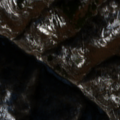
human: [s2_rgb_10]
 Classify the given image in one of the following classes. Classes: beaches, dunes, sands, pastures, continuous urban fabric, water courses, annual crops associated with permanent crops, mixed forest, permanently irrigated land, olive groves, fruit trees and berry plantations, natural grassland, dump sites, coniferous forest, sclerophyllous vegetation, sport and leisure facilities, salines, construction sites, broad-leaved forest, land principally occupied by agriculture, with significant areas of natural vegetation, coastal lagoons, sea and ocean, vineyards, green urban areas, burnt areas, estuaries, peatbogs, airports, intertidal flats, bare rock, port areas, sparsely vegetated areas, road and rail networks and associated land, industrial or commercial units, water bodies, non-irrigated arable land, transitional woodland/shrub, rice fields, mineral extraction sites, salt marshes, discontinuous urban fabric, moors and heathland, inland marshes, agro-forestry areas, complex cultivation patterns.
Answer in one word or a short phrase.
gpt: land principally occupied by agriculture, with significant areas of natural vegetation, broad-leaved forest, transitional woodland/shrub